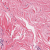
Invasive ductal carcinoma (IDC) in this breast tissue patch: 0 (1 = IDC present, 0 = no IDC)